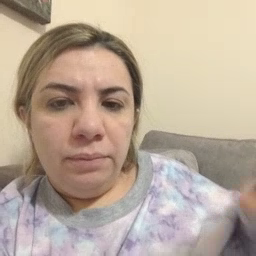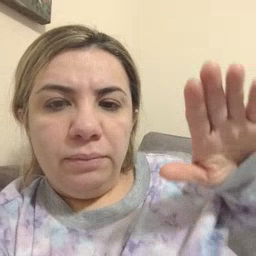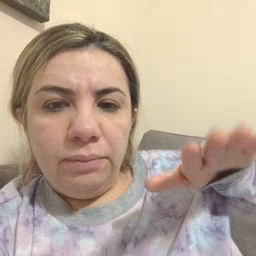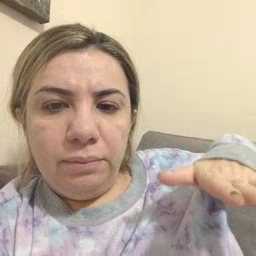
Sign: child